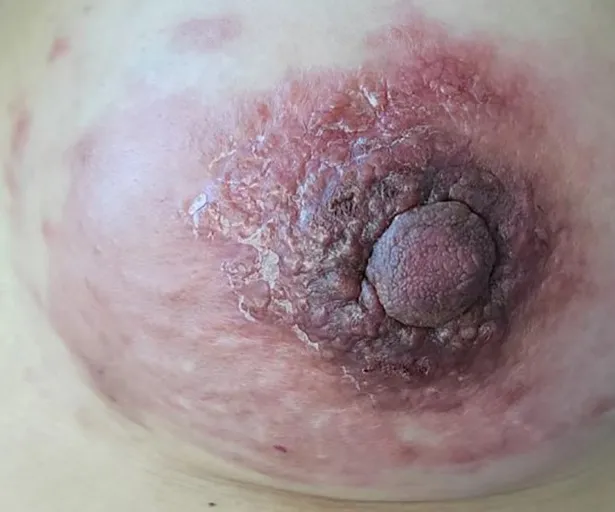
Large redness and swelling visible in the left breast at the time of presentation.
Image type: medical_photograph (other_medical_photograph)